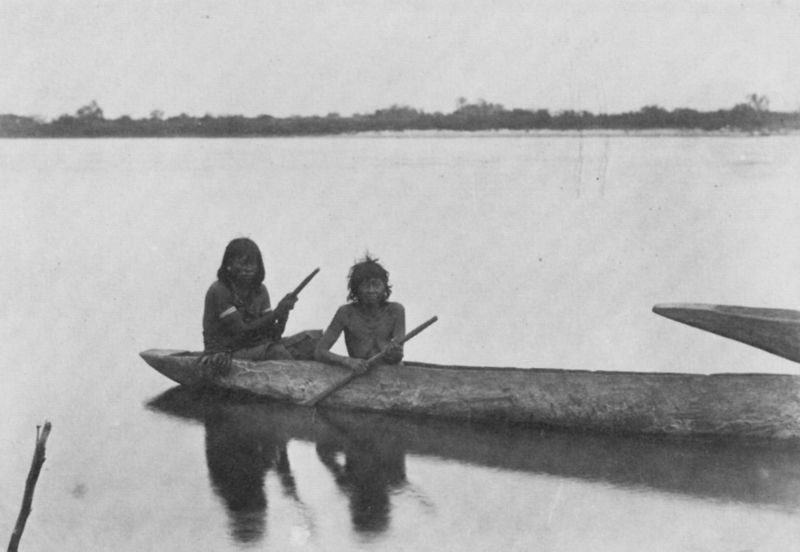
Titel: Indianer
Künstler: Paraguayischer Photograph
Standort: New York (New York)
Institution: Collection Hack Hoffenberg
Schlagwörter: himmel, körper, mann, meer, nackt, schatten, bäume, fluss, frauen, menschen, see, sitzen, ufer, frau, grau, hintergrund, holz, licht, männer, schwarz, weiss, arme, hände, portrait, porträt, ast, horizont, spiegelung, gebüsch, gewässer, haare, paar, boot, paddel, ruder, stock, küste, wellen, nackte, foto, fotografie, kanu, photo, armband, armreif, ende, mager, dokumentation, indianer, ureinwohner, indio, padel, padeln, einbaum, eingeborene, kanus, kajak, einheimische